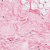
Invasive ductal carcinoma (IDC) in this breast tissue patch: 0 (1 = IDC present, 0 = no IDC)